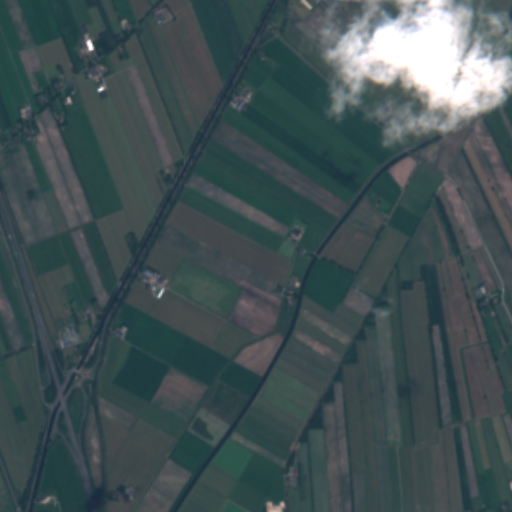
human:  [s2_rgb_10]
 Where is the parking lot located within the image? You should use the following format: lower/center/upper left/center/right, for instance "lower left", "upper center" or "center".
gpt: The parking lot is located in the lower left of the image.
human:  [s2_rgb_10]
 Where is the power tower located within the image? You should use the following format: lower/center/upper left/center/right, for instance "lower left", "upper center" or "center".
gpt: The power tower is located in the lower left of the image.
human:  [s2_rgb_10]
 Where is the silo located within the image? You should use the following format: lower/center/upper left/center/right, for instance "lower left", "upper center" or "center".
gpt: The silo is located in the upper center of the image.
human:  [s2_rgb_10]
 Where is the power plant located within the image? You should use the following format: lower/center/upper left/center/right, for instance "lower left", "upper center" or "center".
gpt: There is no power plant in the image.